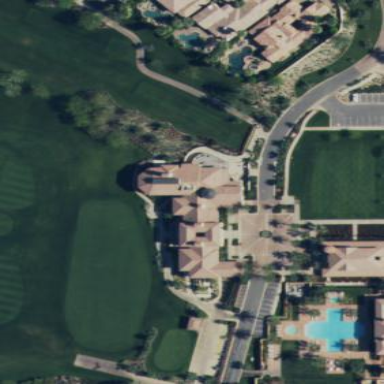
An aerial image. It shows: Clubhouse building for golf.